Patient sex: F
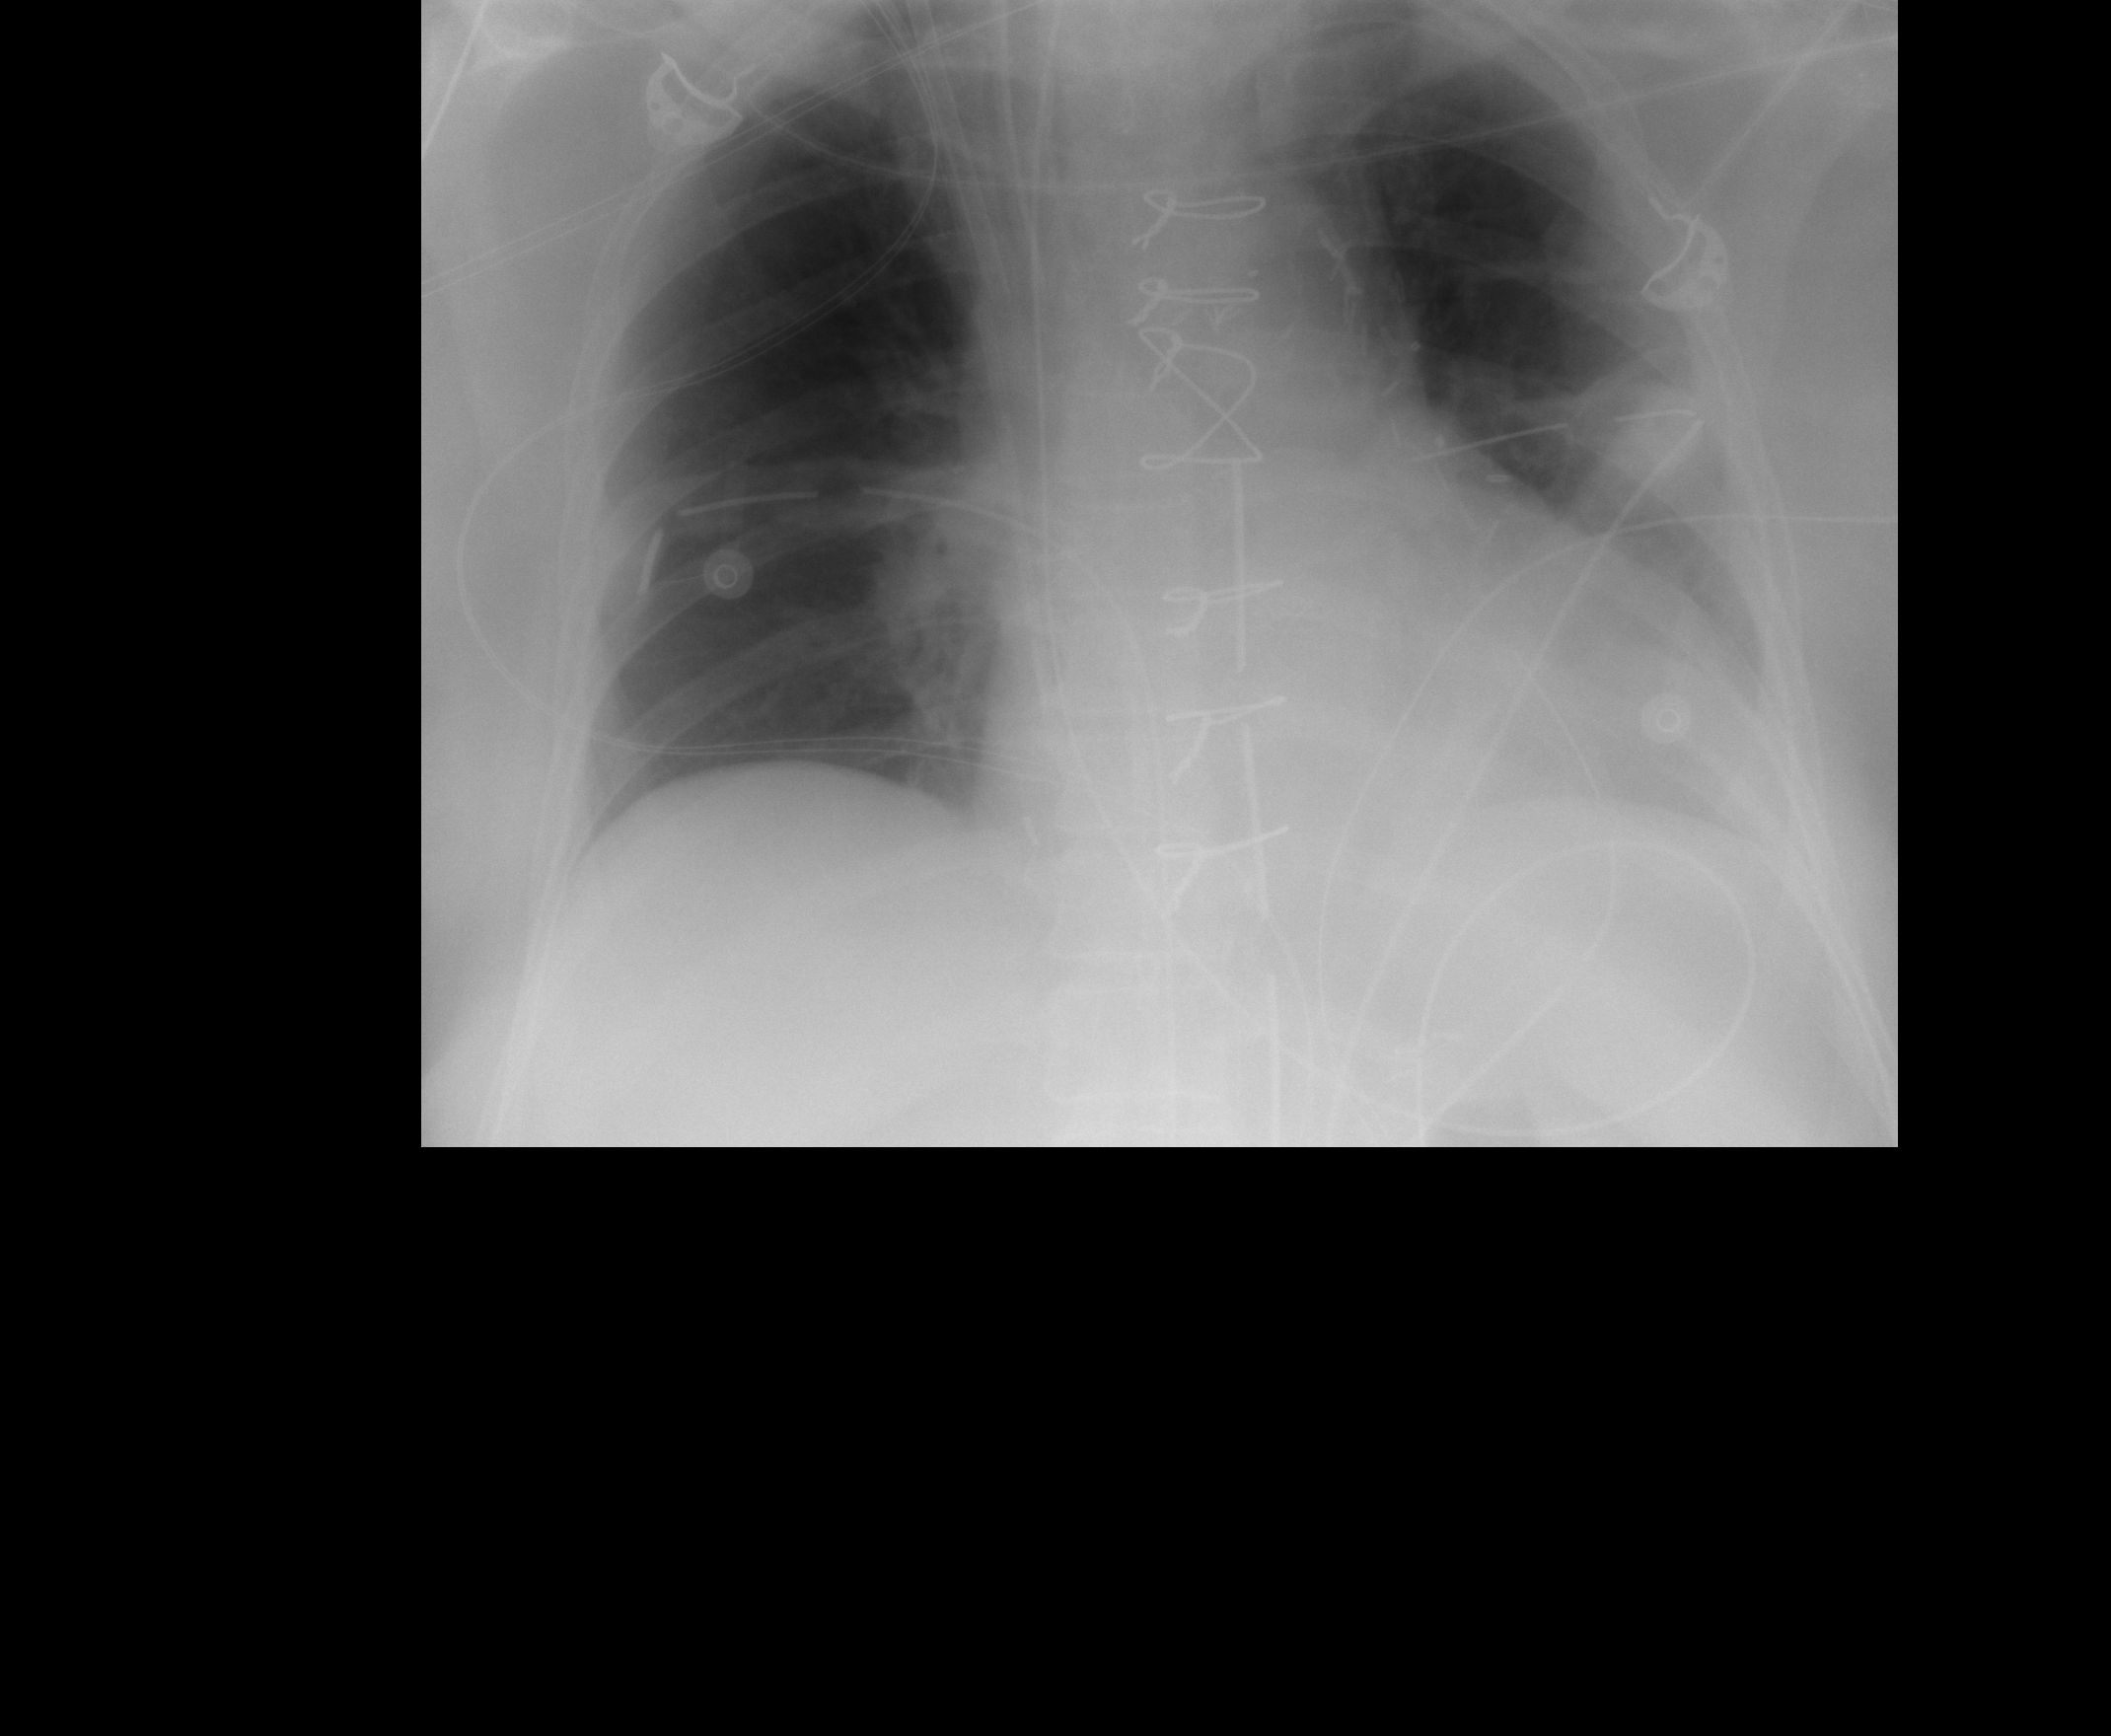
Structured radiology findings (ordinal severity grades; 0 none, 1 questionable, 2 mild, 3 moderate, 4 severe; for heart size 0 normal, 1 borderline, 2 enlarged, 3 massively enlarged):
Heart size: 2
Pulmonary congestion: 2
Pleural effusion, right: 0
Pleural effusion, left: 1
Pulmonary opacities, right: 0
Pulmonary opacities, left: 0
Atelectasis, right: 2
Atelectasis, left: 2